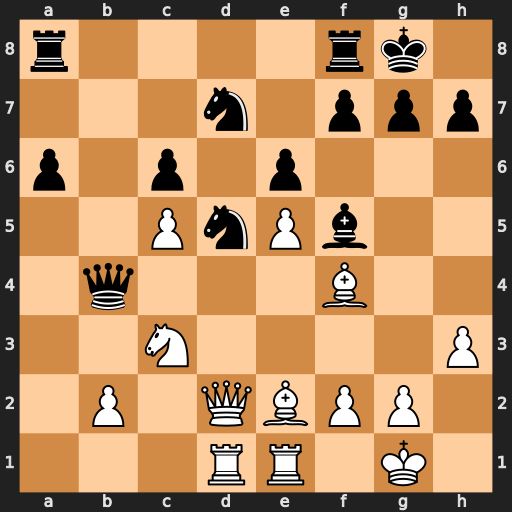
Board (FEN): r4rk1/3n1ppp/p1p1p3/2PnPb2/1q3B2/2N4P/1P1QBPP1/3RR1K1
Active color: w
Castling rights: -
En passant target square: -
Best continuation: Nxd5 Qxd2 Ne7+